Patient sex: F
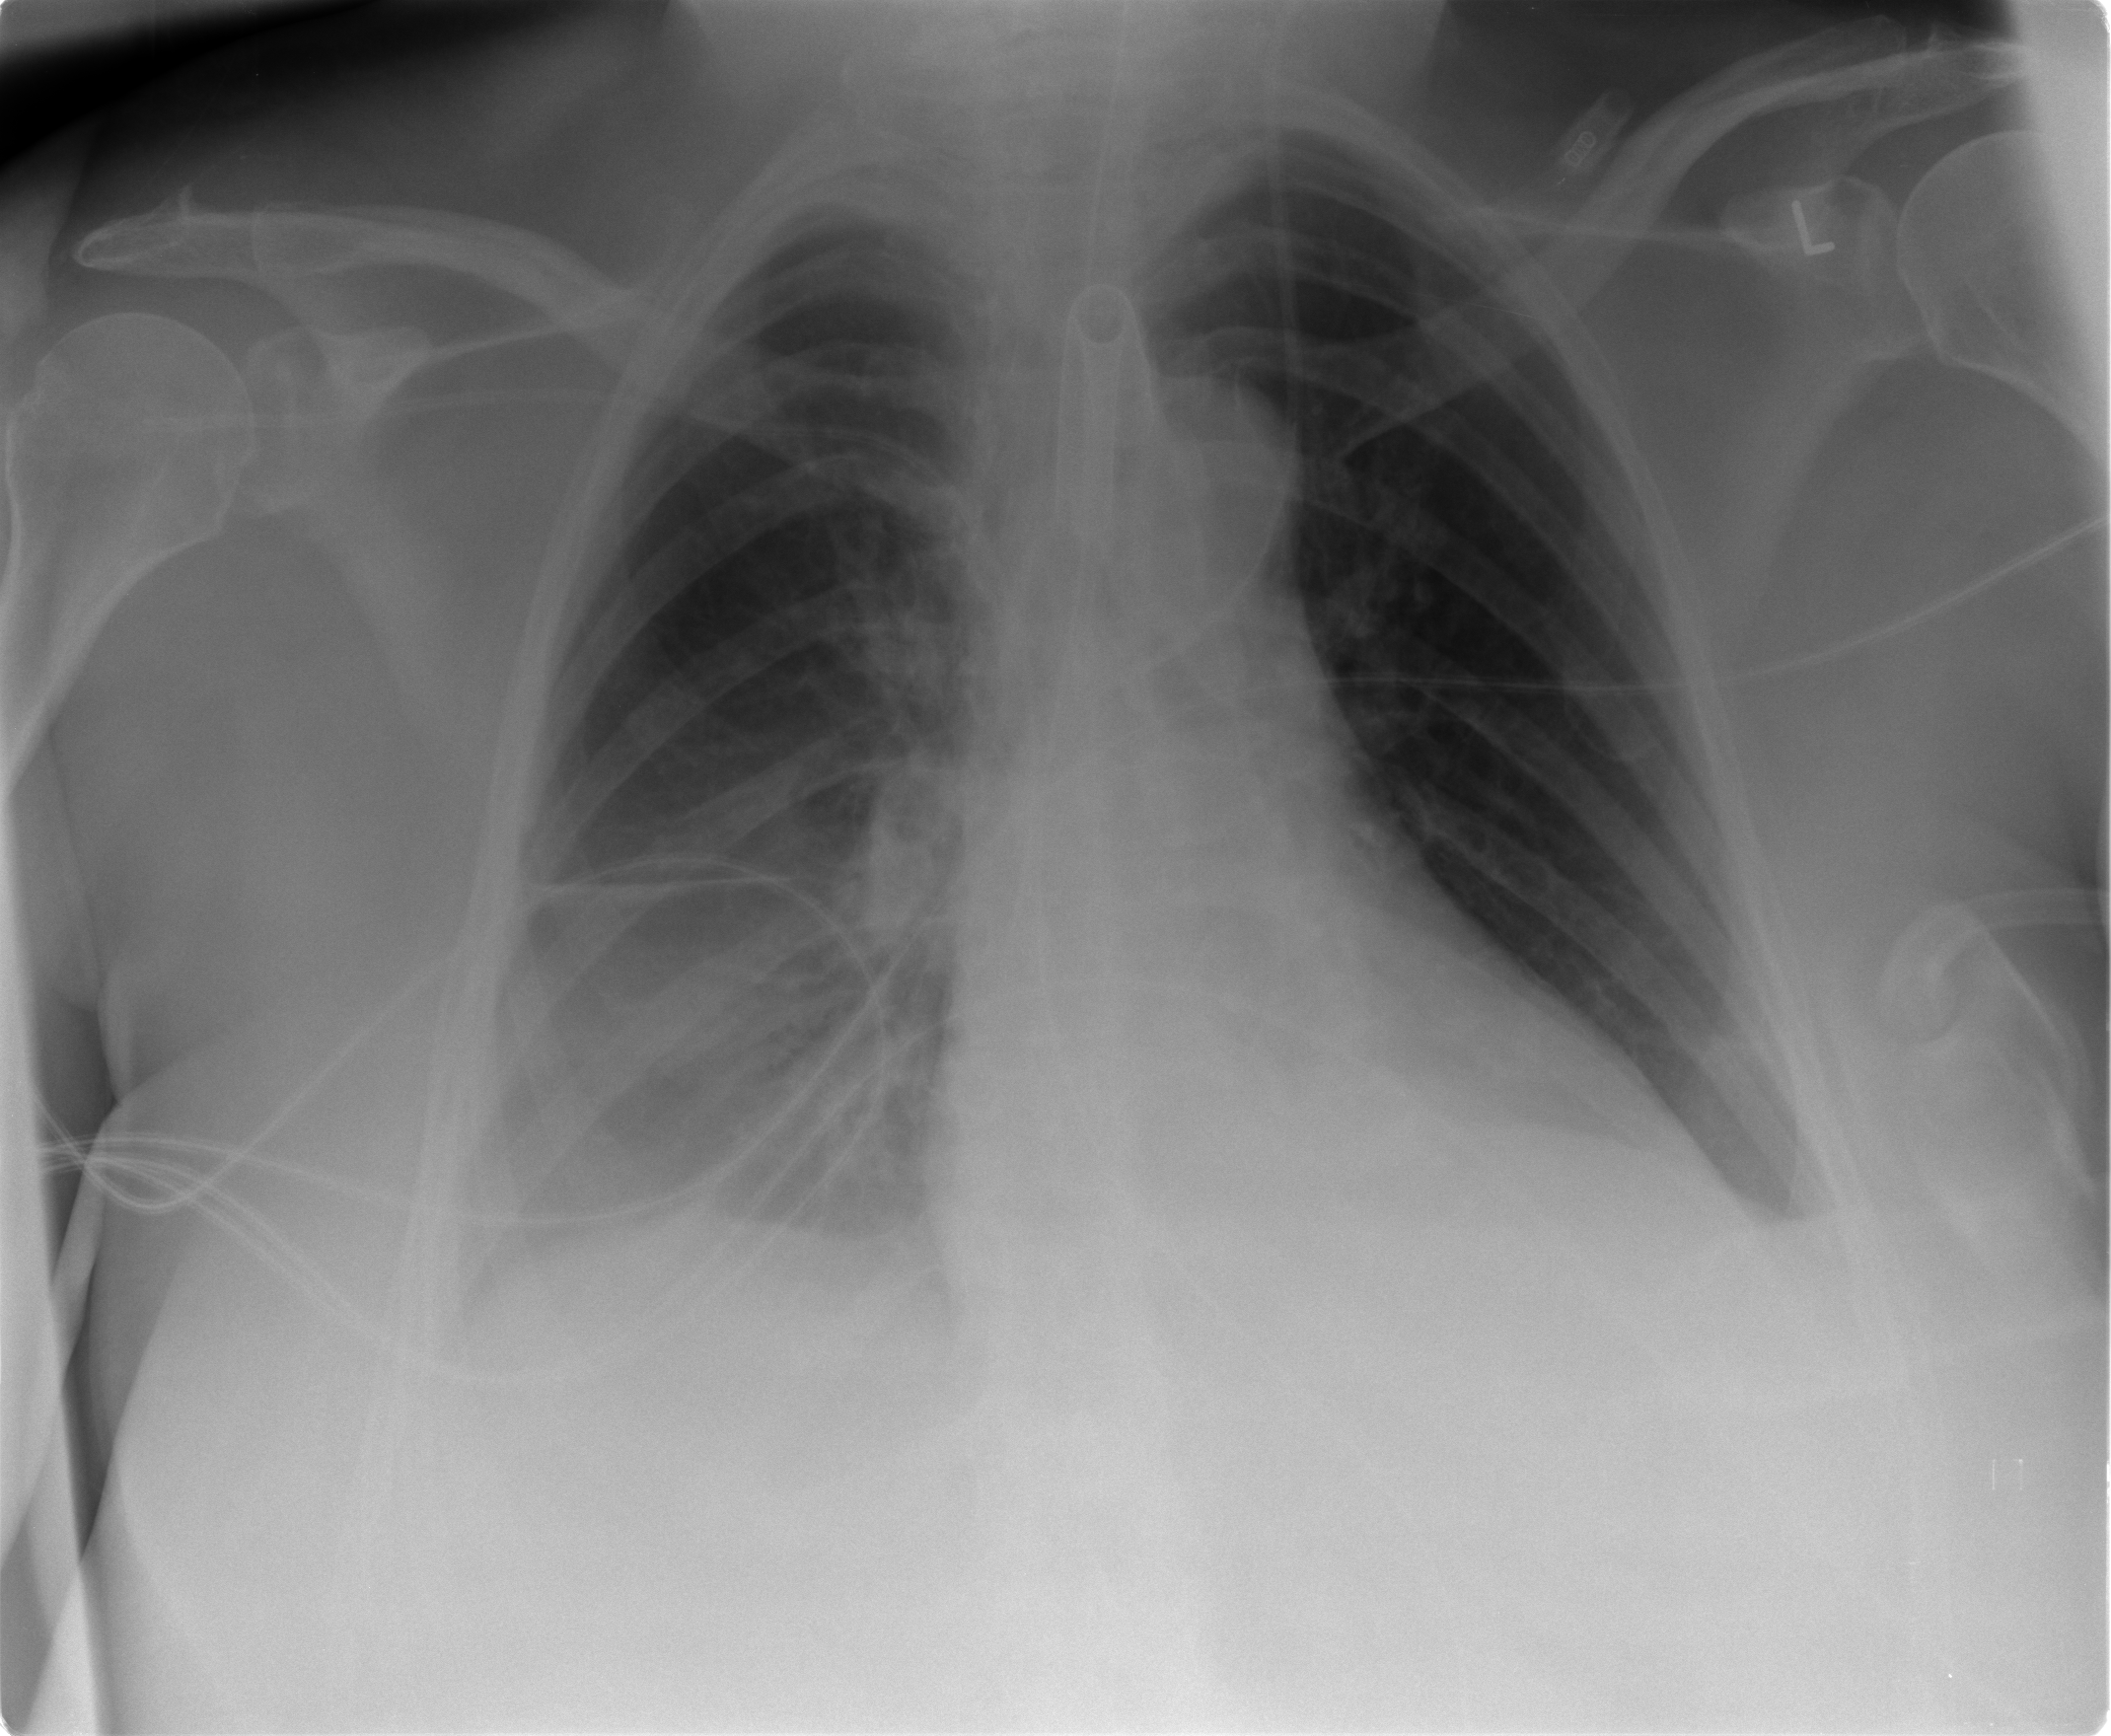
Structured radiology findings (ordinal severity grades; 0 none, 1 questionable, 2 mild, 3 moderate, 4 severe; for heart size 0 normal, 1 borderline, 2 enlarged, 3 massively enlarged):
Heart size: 0
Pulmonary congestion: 0
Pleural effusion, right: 2
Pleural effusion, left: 1
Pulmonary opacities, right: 1
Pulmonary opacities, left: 0
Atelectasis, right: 2
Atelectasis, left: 0